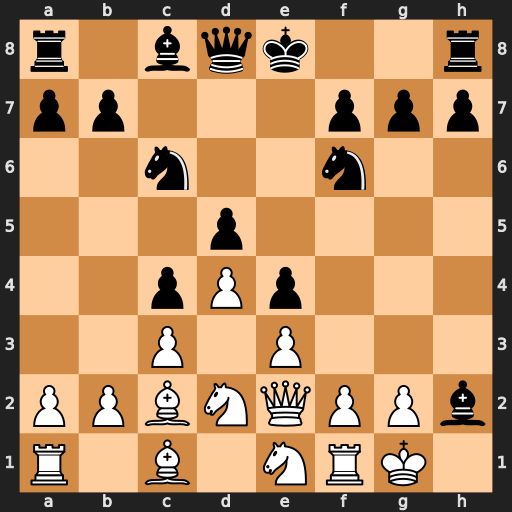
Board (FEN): r1bqk2r/pp3ppp/2n2n2/3p4/2pPp3/2P1P3/PPBNQPPb/R1B1NRK1
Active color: w
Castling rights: kq
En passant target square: -
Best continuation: Kxh2 Ng4+ Kg1 Qh4 Nef3 exf3 Nxf3